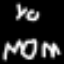
Label: frog